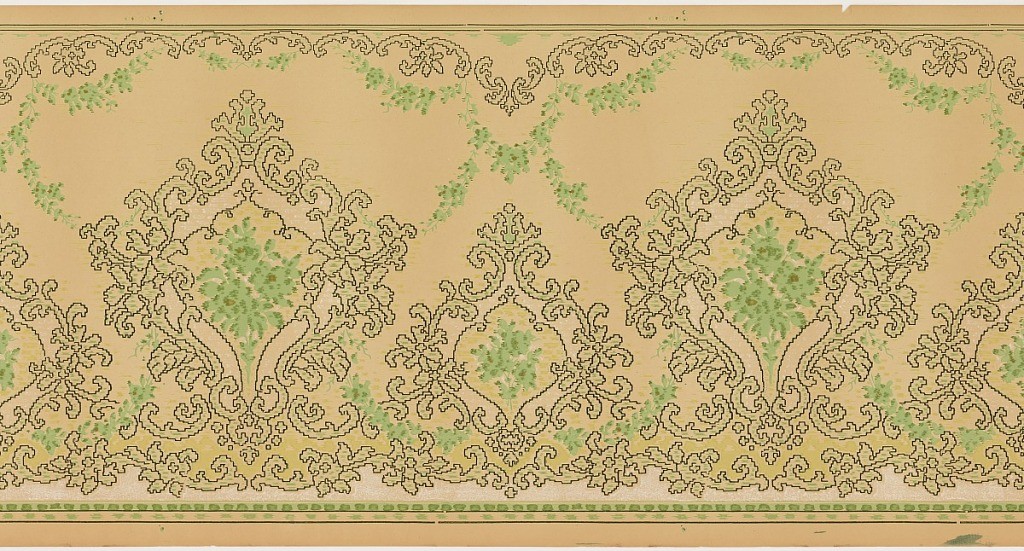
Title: Frieze
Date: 1905–1915
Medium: Machine-printed paper, ungrounded, liquid mica
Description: Alternating large and small foliate medalions enclose monochromatic bouquets.  Rolling foliate scroll and green beading on bottom. Similar foliate scrolls on top suspending green floral swags. Designed and printed to similate a textile applique, cross stitch, or needle work. Printed in greens and white on green background.